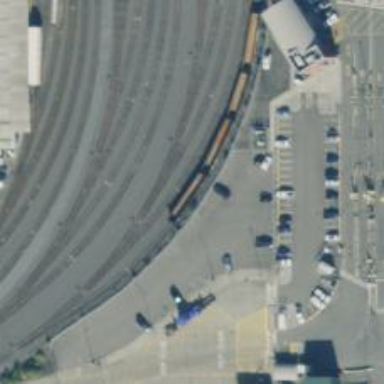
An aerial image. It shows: Railway yard used for servicing trains.